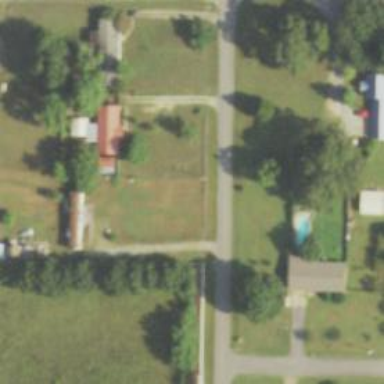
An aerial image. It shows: Driveway.